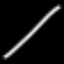
Label: line